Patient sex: M
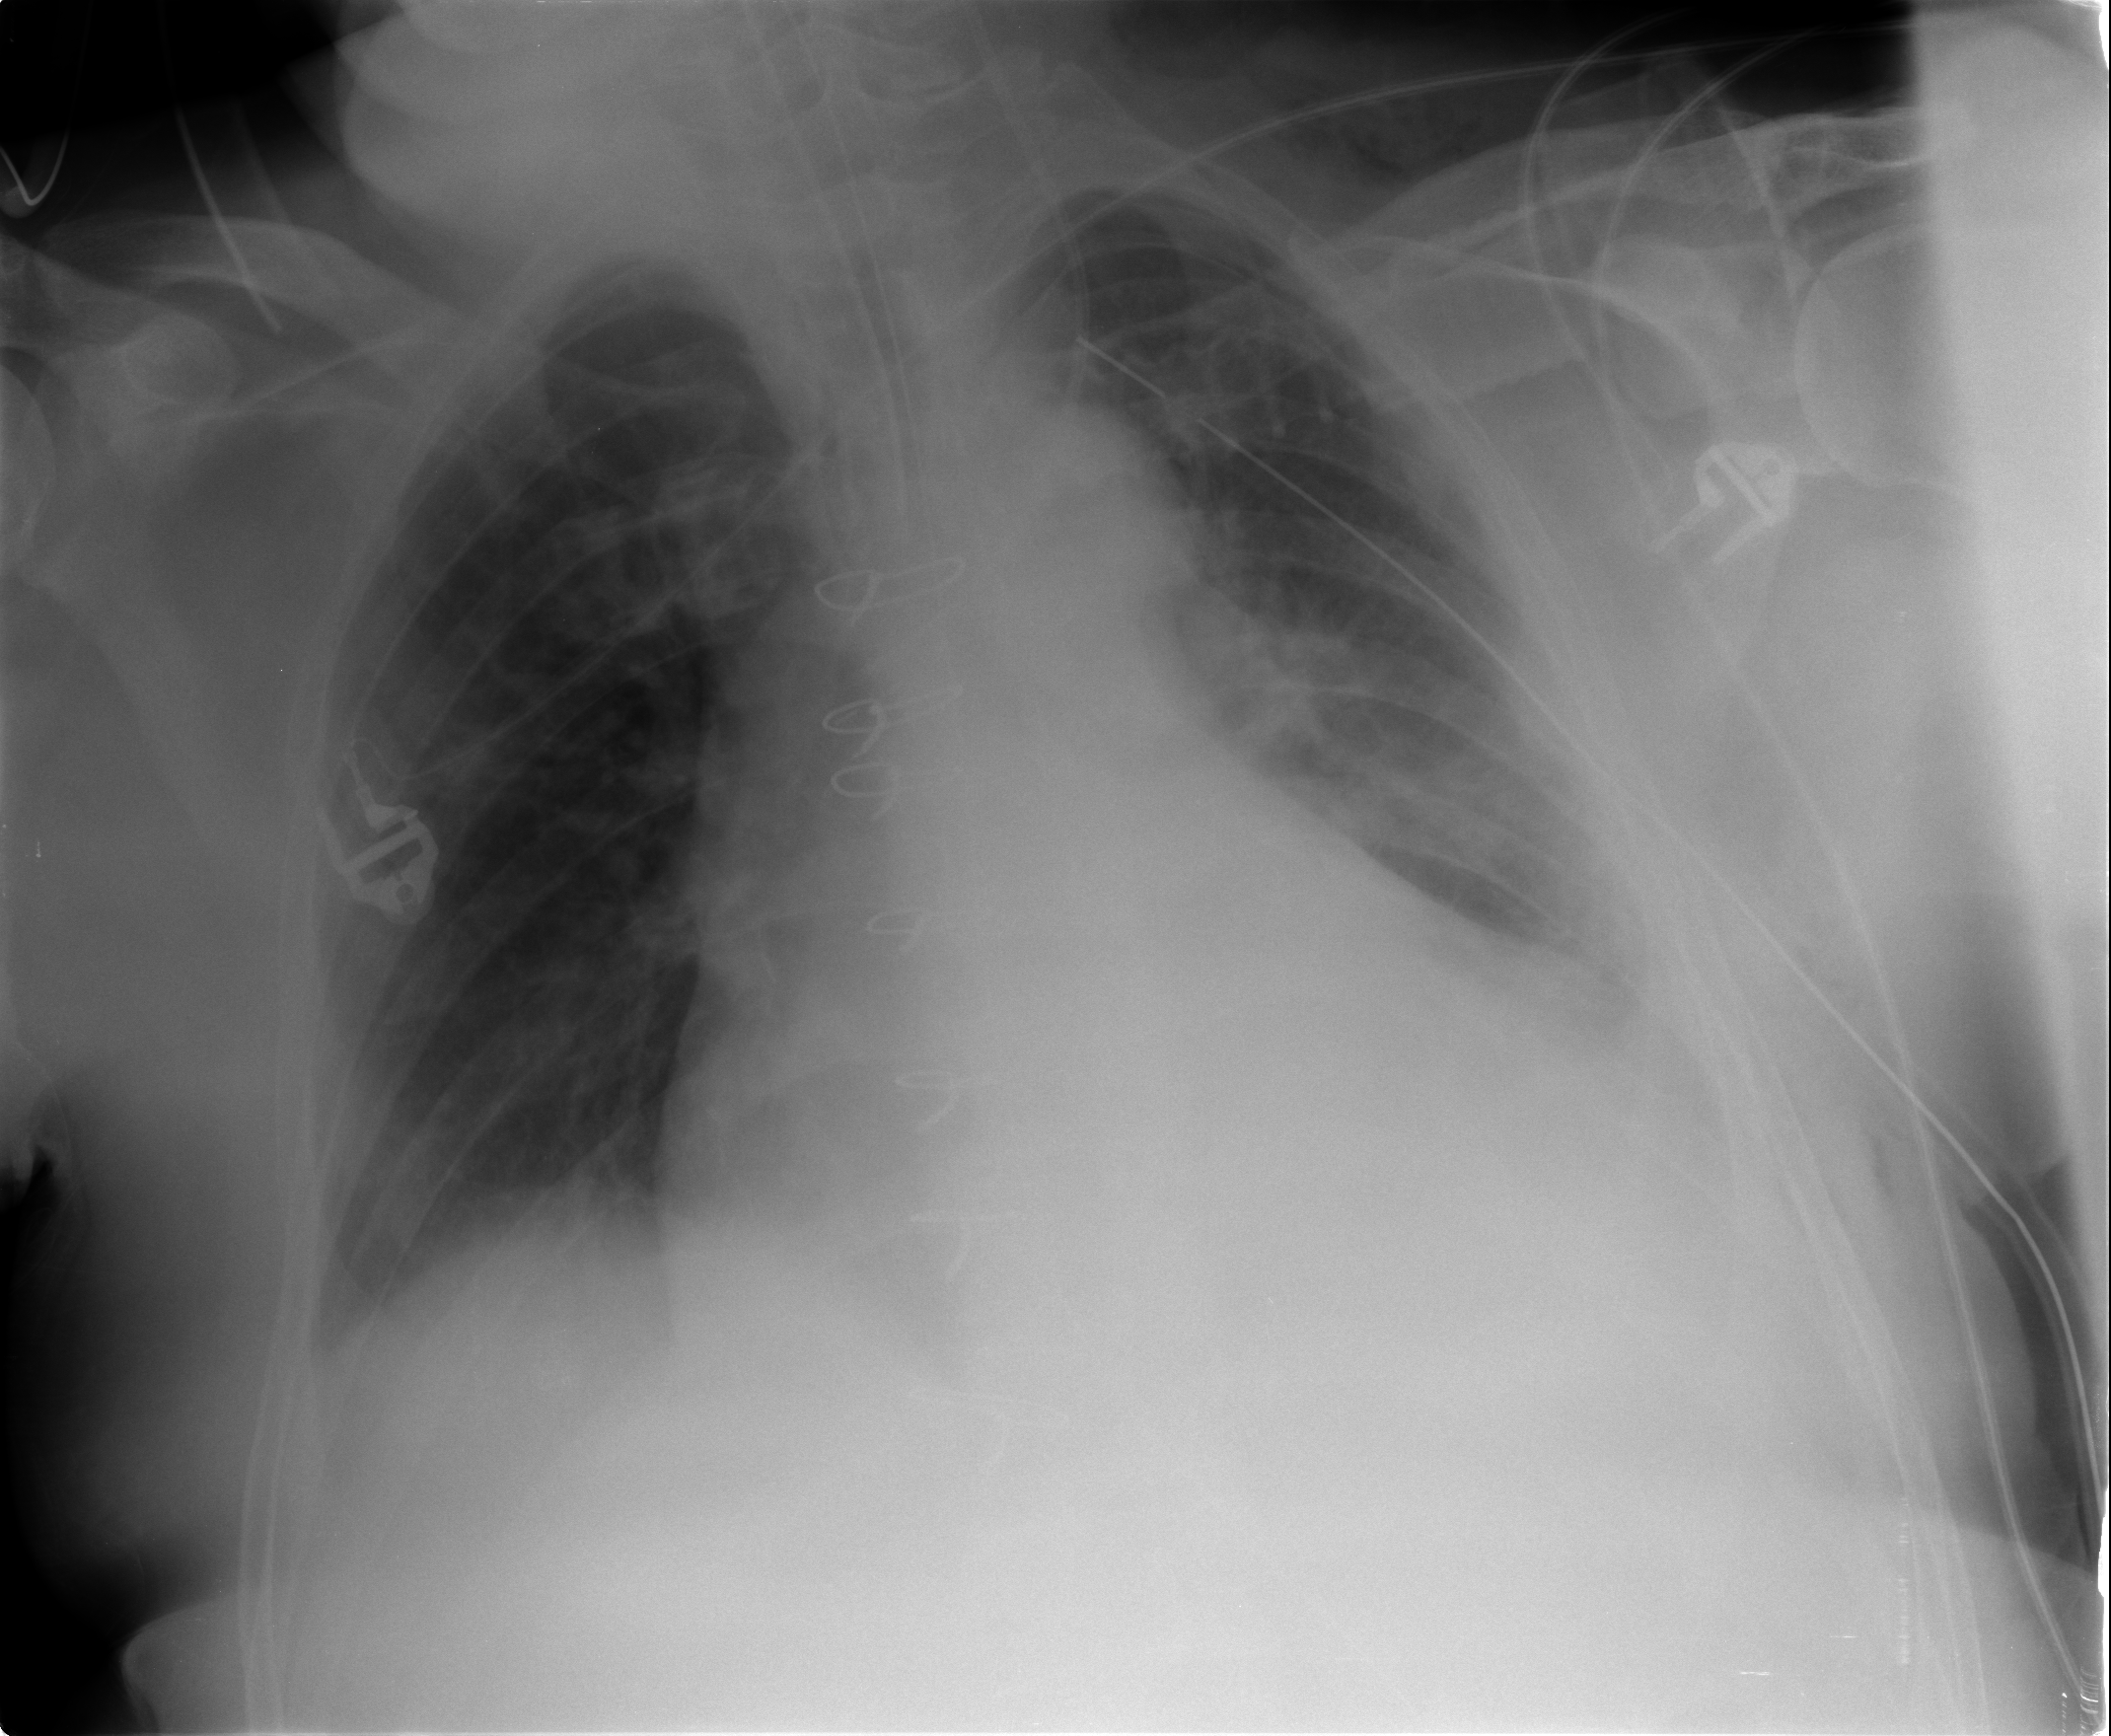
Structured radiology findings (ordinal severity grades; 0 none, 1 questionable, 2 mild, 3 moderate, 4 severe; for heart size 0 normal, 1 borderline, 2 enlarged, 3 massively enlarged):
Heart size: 2
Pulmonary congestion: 2
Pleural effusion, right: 1
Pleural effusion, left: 2
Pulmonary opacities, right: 0
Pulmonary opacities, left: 0
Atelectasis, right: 1
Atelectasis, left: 2